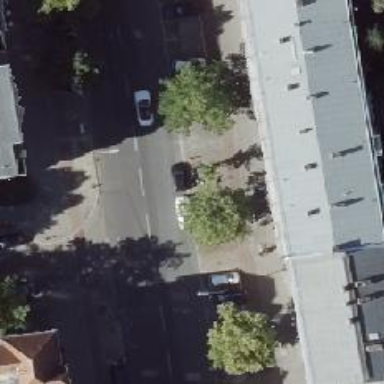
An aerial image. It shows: Tertiary road with asphalt surface. There are sidewalks on both sides and cycle track.